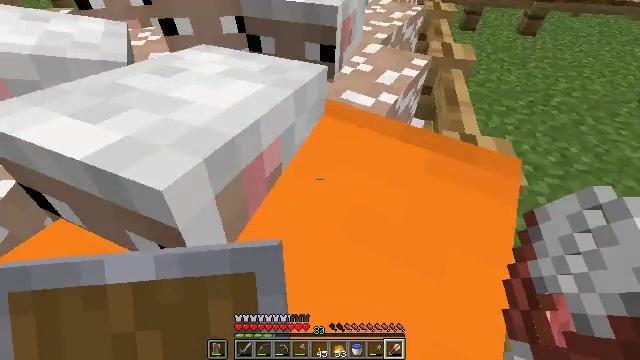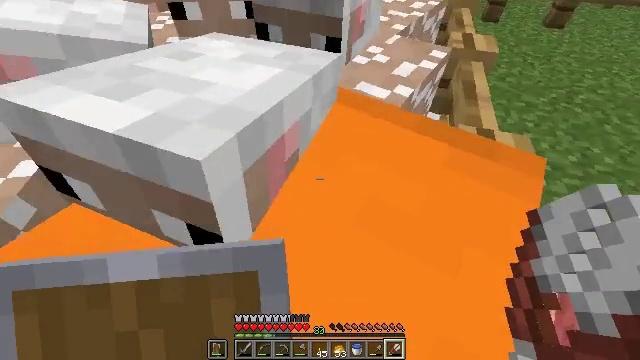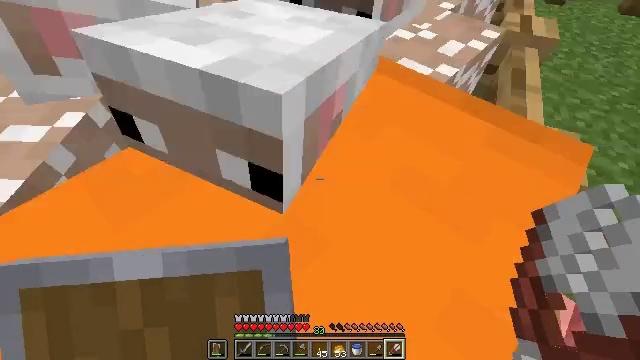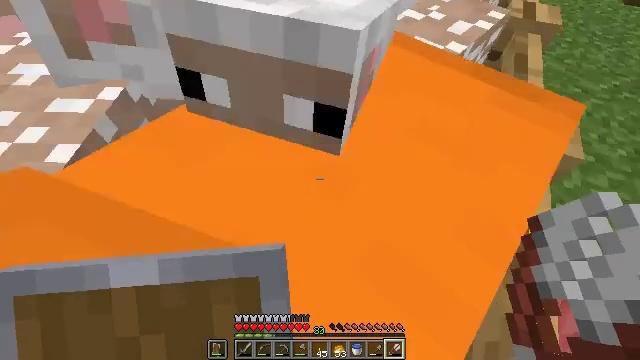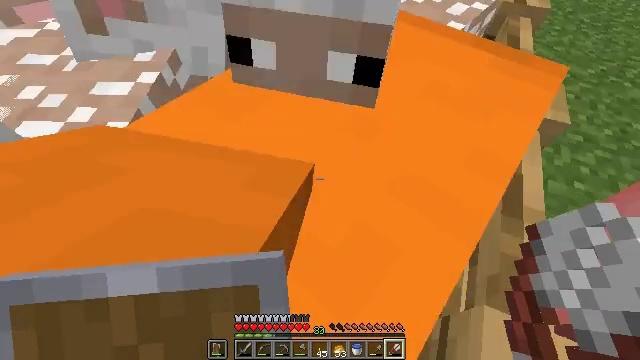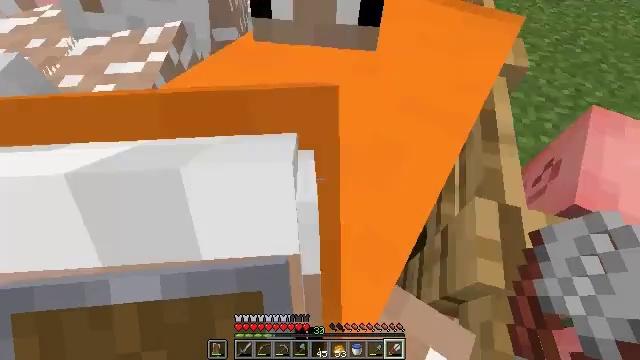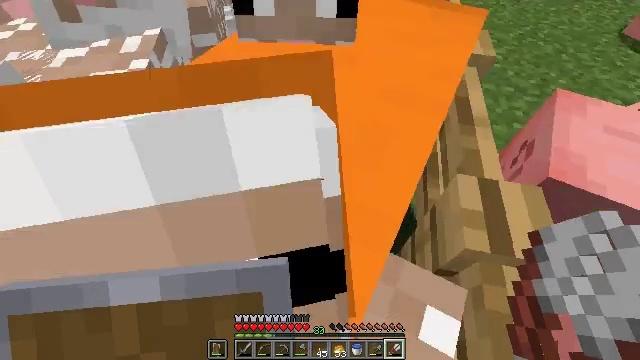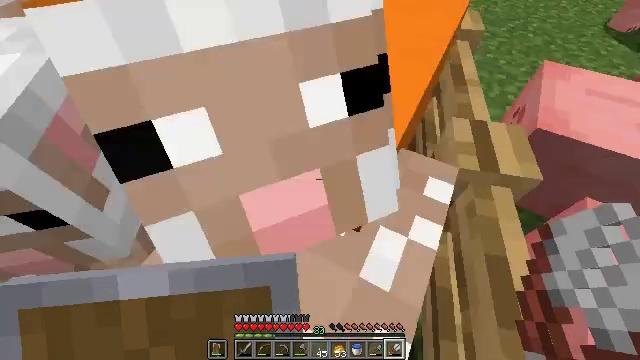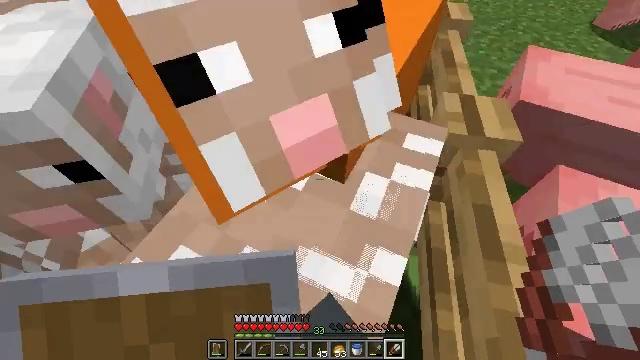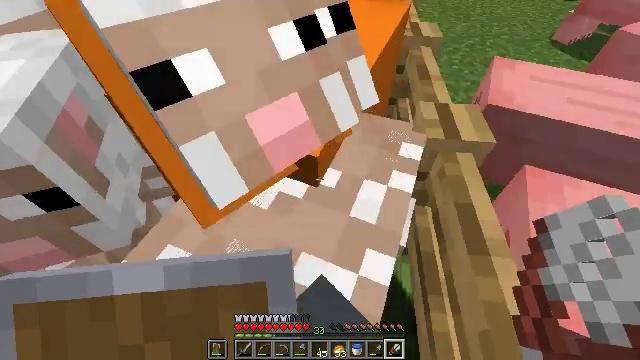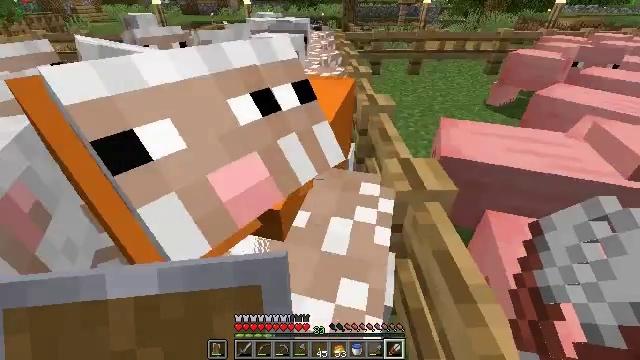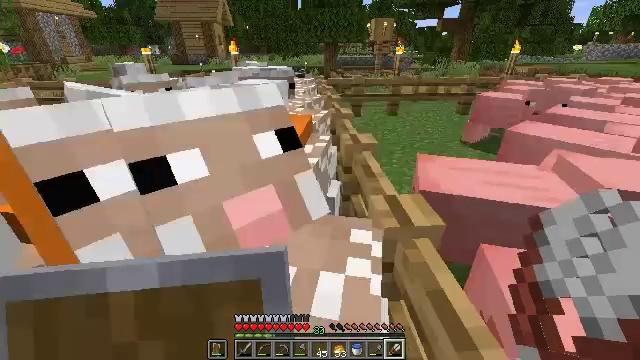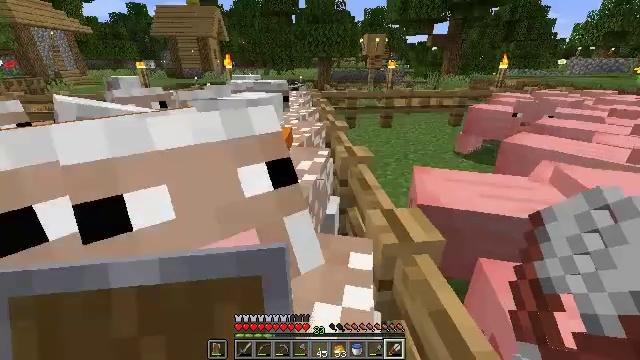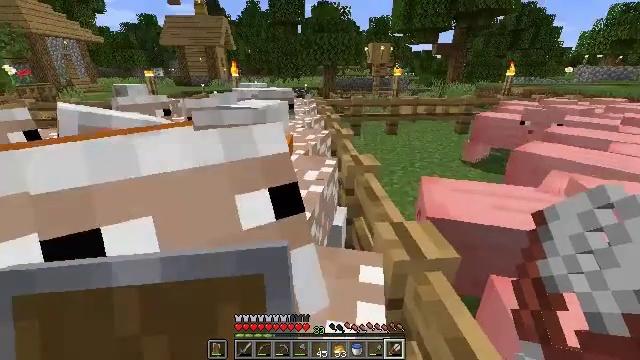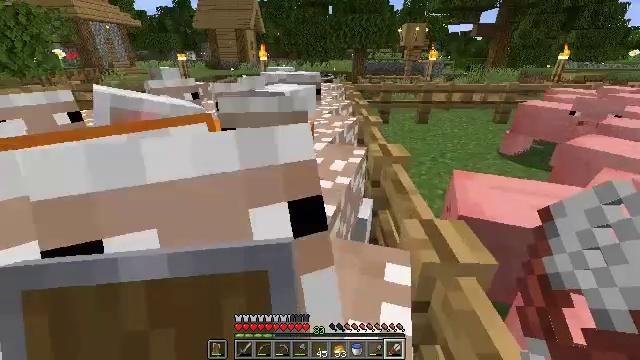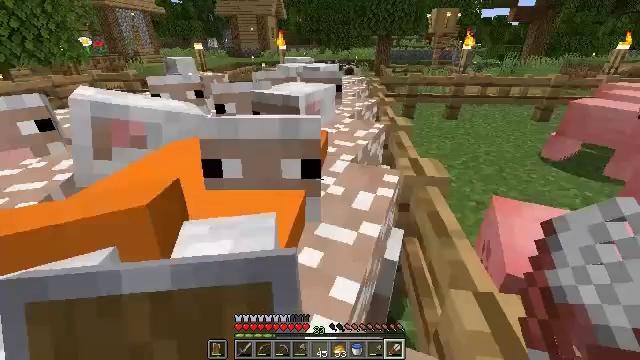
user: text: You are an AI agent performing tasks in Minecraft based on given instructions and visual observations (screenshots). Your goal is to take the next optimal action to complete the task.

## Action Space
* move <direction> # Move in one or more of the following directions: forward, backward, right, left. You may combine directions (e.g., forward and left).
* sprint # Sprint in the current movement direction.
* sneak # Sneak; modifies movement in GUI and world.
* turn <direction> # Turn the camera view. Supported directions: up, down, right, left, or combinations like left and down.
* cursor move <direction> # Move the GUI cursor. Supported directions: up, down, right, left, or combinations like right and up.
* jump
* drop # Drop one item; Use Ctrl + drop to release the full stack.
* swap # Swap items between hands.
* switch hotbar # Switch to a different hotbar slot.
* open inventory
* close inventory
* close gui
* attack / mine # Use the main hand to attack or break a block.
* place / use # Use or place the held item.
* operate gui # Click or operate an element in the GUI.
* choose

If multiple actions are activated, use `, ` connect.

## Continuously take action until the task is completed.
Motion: motion action
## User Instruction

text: Mine the oak trapdoor.
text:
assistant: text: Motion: turn left and down, use / place
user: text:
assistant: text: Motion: move back, turn left and down, use / place
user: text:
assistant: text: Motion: move back, turn down, use / place
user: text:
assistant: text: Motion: move back, turn right, use / place
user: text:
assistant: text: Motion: move back, turn right, use / place
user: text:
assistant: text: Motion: move back, turn right and up, use / place
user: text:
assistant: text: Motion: move back, use / place
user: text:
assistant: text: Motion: use / place
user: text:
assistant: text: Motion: turn right and up, use / place
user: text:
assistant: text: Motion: turn right and up
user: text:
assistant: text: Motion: move right, turn right and up
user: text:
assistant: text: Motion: move right, turn right and up
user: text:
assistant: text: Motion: move forward and move right, turn left and up
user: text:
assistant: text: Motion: move forward and move right, turn left and down, use / place
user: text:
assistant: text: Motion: move forward and move right, turn left and down, use / place
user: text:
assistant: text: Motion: move forward and move right, turn left and down, use / place
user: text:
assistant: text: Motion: move forward and move right, use / place
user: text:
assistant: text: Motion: move right, use / place
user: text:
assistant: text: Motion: move right, turn left and up, use / place
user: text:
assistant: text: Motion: turn left and down, use / place
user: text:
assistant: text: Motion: turn left and down, use / place
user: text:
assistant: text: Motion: turn left, use / place
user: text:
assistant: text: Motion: turn left, use / place
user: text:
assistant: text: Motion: turn left, use / place
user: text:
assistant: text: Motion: turn up, use / place
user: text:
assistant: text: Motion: turn right and up
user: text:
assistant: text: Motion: move forward, turn up, use / place
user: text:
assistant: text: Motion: move forward, turn left, use / place
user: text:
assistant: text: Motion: move forward, use / place
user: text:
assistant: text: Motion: move forward, use / place